Question:
Does any one know how to achieve the shadow effect with no gradient? Like the screenshot show below
Another concern is the sequence of subviews, i.e the view may hide the effect of the view . How to overcome this?
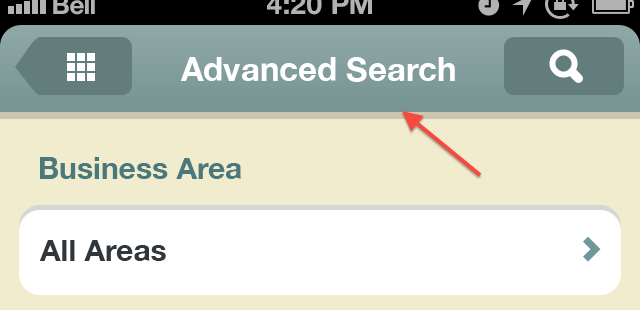
Answer: For the first problem you can change the shadowRadius of the shadow, for example:
'''
//You must include QuartzCore framework (#import <QuartzCore/QuartzCore.h>)
view.layer.cornerRadius = 5;
view.layer.shadowRadius = 0; //The shadow should be rendered as a solid shape
view.layer.shadowOffset = CGSizeMake(0, 2);
view.layer.shadowOpacity = 0.5;
view.layer.shadowColor = [UIColor blackColor].CGColor;
UIBezierPath *path = [UIBezierPath bezierPathWithRect:view.bounds];
view.layer.shadowPath = path.CGPath; //This is very important!
'''
Remember to always set the shadowPath! If you don't the performance of rendering the shadow will decrease a lot.
For the second problem, sorry but I don't think there's a way to let the shadow of an object appear over another view that is over the original one.